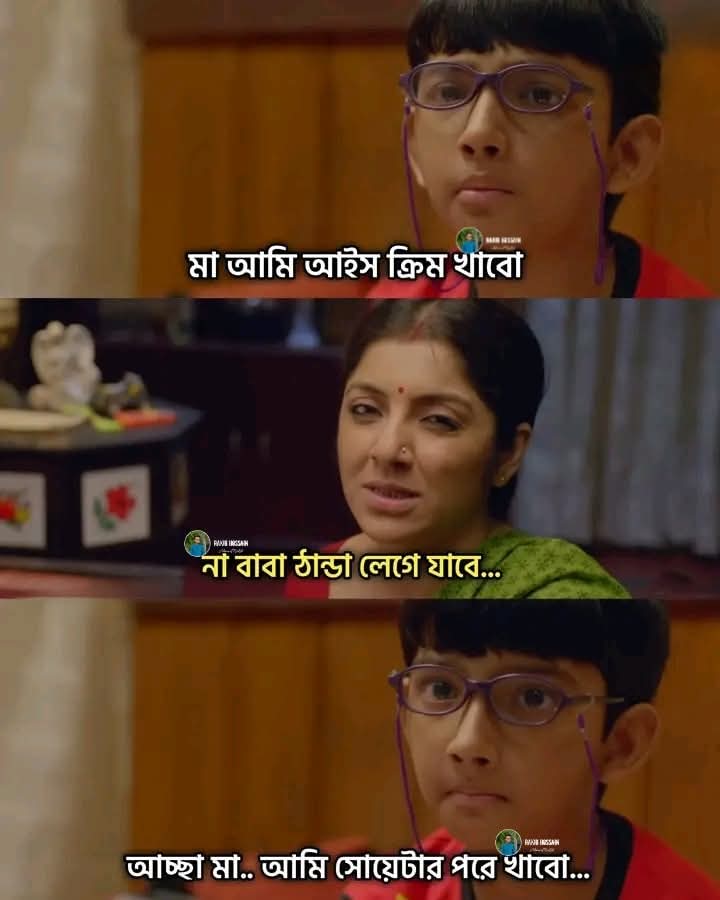
Text: মা আমি আইস ক্রিম খাবো

না বাবা ঠান্ডা লেগে যাবে...

আচ্ছা মা.. আমি সোয়েটার পরে খাবো...
Label: Non Hate